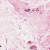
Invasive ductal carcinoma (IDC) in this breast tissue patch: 0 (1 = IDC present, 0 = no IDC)